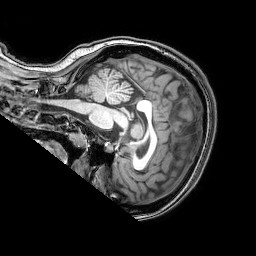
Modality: T1w
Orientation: sagittal
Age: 18
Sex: female